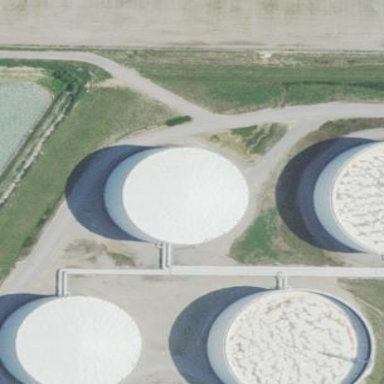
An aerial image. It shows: Building with storage tank.